已知椭圆 \(\Gamma: \frac{x^2}{9} + \frac{y^2}{3} = 1\)，直线 \(l\) 经过椭圆 \(\Gamma\) 的右顶点 \(P\) 且与椭圆交于另一点 \(A\)，设线段 \(AP\) 的中点为 \(M\).

\noindent (1) 求椭圆 \(\Gamma\) 的焦距和离心率；

\noindent (2) 若 \(k_{OM} = -\frac{1}{3}\)，求直线 \(AP\) 的方程；

\noindent (3) 过点 \(P\) 再作一条直线与椭圆 \(\Gamma\) 交于点 \(B\)，线段 \(BP\) 的中点为 \(N\). 若 \(OM \perp ON\)，则直线 \(AB\) 是否经过定点？若经过定点，求出定点坐标；若不经过定点，请说明理由.
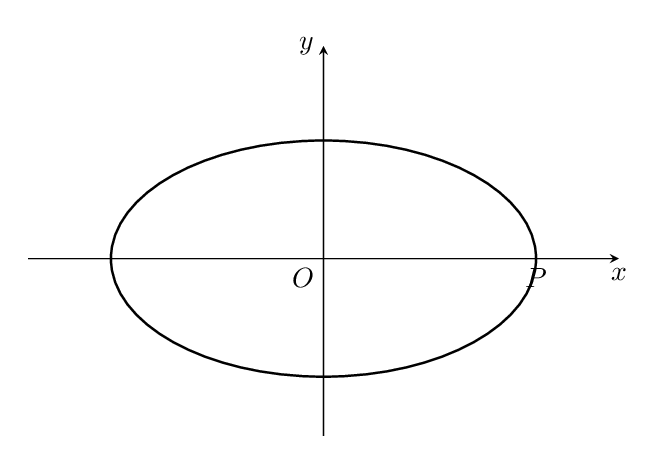
【解答】
\noindent 【详解】（1）由 \(a=3\)，\(b=\sqrt{3}\) 得 \(c=\sqrt{a^2-b^2}=\sqrt{6}\)，所以焦距 \(2c=2\sqrt{6}\)，离心率 \(e=\frac{c}{a}=\frac{\sqrt{6}}{3}\)。

\noindent （2）

\noindent

\noindent \(P(3,0)\)，设直线 \(AP\) 的方程 \(x=ty+3\)，

\noindent 与椭圆 \(\Gamma: \frac{x^2}{9}+\frac{y^2}{3}=1\) 联立
\[
\begin{cases}
x=ty+3 \\
\frac{x^2}{9}+\frac{y^2}{3}=1
\end{cases}
\]
得：\(\frac{(ty+3)^2}{9}+\frac{y^2}{3}=1\)，

\noindent 整理得：\((t^2+3)y^2+6ty=0\)，\(y_A+y_P=\frac{-6t}{t^2+3}\)，\(y_A y_P=0\)，

\noindent 因为点 \(M\) 与点 \(P\) 不重合，\(M\) 为 \(AP\) 中点，所以 \(y_M=\frac{y_A+y_P}{2}=\frac{-3t}{t^2+3}\)，

\noindent 代入方程 \(x=ty+3\)，解得 \(x_M=\frac{-3t^2}{t^2+3}+3=\frac{9}{t^2+3}\)，所以可得点 \(M\left(\frac{9}{t^2+3},\frac{-3t}{t^2+3}\right)\)，

\noindent 于是由 \(k_{OM}=\frac{-3t}{9}=-\frac{1}{3}\) 得 \(t=1\)，直线 \(AP\) 的方程：\(x-y-3=0\)。

\noindent （3）

\noindent

\noindent $\textcircled{1}$ 当直线 \(AB\) 斜率存在时，设方程为：\(y=kx+m\)，与椭圆 \(\Gamma: \frac{x^2}{9}+\frac{y^2}{3}=1\) 联立
\[
\begin{cases}
y=kx+m \\
\frac{x^2}{9}+\frac{y^2}{3}=1
\end{cases}
\]
得：\(\frac{x^2}{9}+\frac{(kx+m)^2}{3}=1\)，

\noindent 整理得：
\((3k^2+1)x^2+6kmx+3m^2-9=0\)。

\noindent 设 \(A(x_1,y_1)\)，\(B(x_2,y_2)\)，由韦达定理得
\[
\begin{cases}
x_1+x_2=\frac{-6km}{3k^2+1} \\
x_1x_2=\frac{3m^2-9}{3k^2+1}
\end{cases}
\]

\noindent 且 \(\Delta=36k^2m^2-4(3k^2+1)(3m^2-9)>0\)，化简得 \(m^2-9k^2-3<0\)，

\noindent 又 \(P(3,0)\)，从而 \(M\left(\frac{x_1+3}{2},\frac{y_1}{2}\right)\)，\(N\left(\frac{x_2+3}{2},\frac{y_2}{2}\right)\)，

\noindent 由 \(OM \perp ON\) 可得 \(\overrightarrow{OM} \cdot \overrightarrow{ON}=0\)，从而 \((x_1+3)(x_2+3)+y_1y_2=0\)，

\noindent 又因为 \(y_1=kx_1+m\)，\(y_2=kx_2+m\)，

\noindent 所以上式化为：\((x_1+3)(x_2+3)+(kx_1+m)(kx_2+m)=0\)，

\noindent 整理得：\((k^2+1)x_1x_2+(km+3)(x_1+x_2)+m^2+9=0\)，

\noindent 韦达定理代入：\(\frac{(k^2+1)(3m^2-9)}{3k^2+1}+\frac{-6km \cdot (km+3)}{3k^2+1}+m^2+9=0\)，

\noindent 化简得：\(9k^2-9km+2m^2=0\)，

\noindent \((3k-2m)(3k-m)=0\)，所以 \(m=3k\) 或 \(m=\frac{3}{2}k\)，

\noindent 当 \(m=3k\) 时，直线 \(AB\) 为：\(y=kx+3k=k(x+3)\)，

\noindent 直线 \(AB\) 经过点 \((-3,0)\)，舍去；

\noindent 当 \(m=\frac{3}{2}k\) 时，直线 \(AB\) 为：\(y=kx+\frac{3}{2}k=k\left(x+\frac{3}{2}\right)\)，

\noindent 此时 \(\frac{9}{4}k^2-9k^2-3<0\) 成立，直线 \(AB\) 经过定点 \(\left(-\frac{3}{2},0\right)\)。

\noindent $\textcircled{2}$ 当直线 \(AB\) 斜率不存在时，设 \(A(m,n)\)，\(B(m,-n)\)，

\noindent 则 \(M\left(\frac{m+3}{2},\frac{n}{2}\right)\)，\(N\left(\frac{m+3}{2},\frac{-n}{2}\right)\)，\(\overrightarrow{OM}=\left(\frac{m+3}{2},\frac{n}{2}\right)\)，\(\overrightarrow{ON}=\left(\frac{m+3}{2},\frac{-n}{2}\right)\)，

\noindent 代入 \(\overrightarrow{OM} \cdot \overrightarrow{ON}=0\)，得 \(n^2=(m+3)^2\)，

\noindent 与 \(\frac{m^2}{9}+\frac{n^2}{3}=1\) 联立得：\(2m^2+9m+9=0\) 解得 \(m=-\frac{3}{2}\)，

\noindent 此时直线 \(AB\) 也经过点 \(\left(-\frac{3}{2},0\right)\)。

\noindent 综上，直线 \(AB\) 经过定点 \(\left(-\frac{3}{2},0\right)\)。
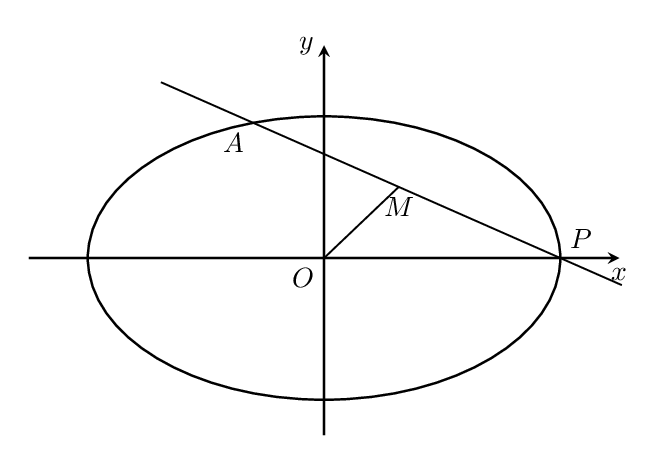
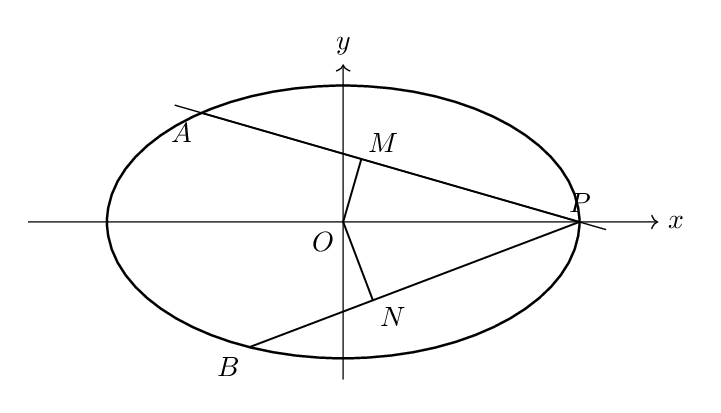